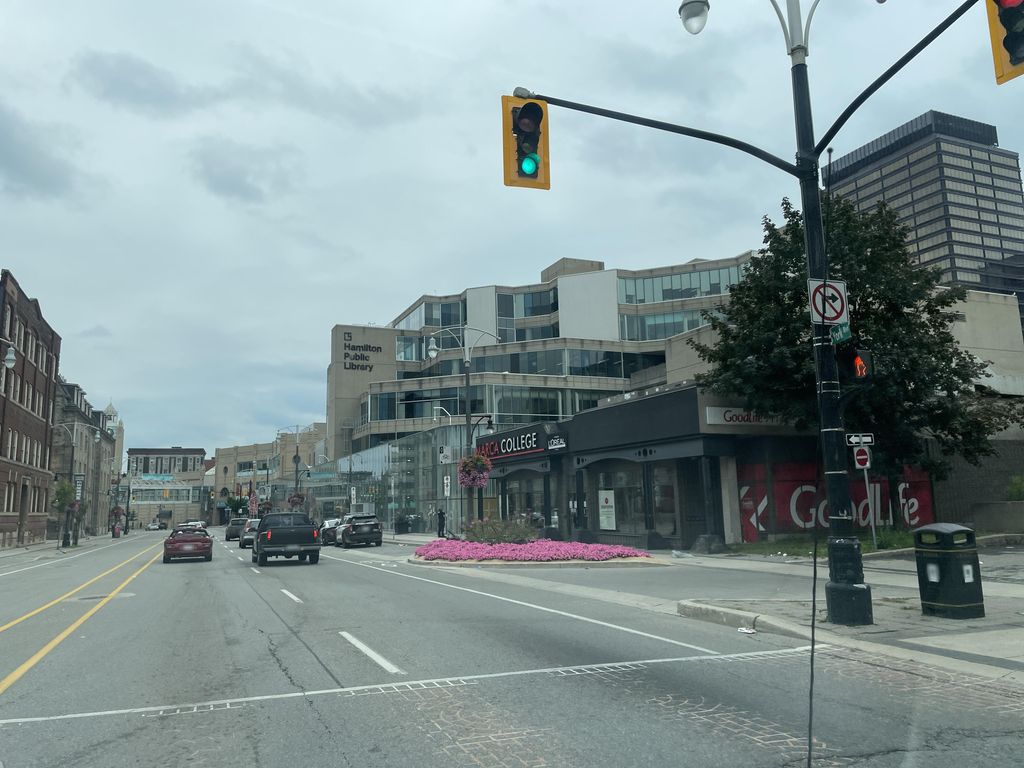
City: hamilton